Question: I have a model which contains ManyToMany relationship. But when I go to admin and want to add object from admin, the right pane where selection goes is not visible.

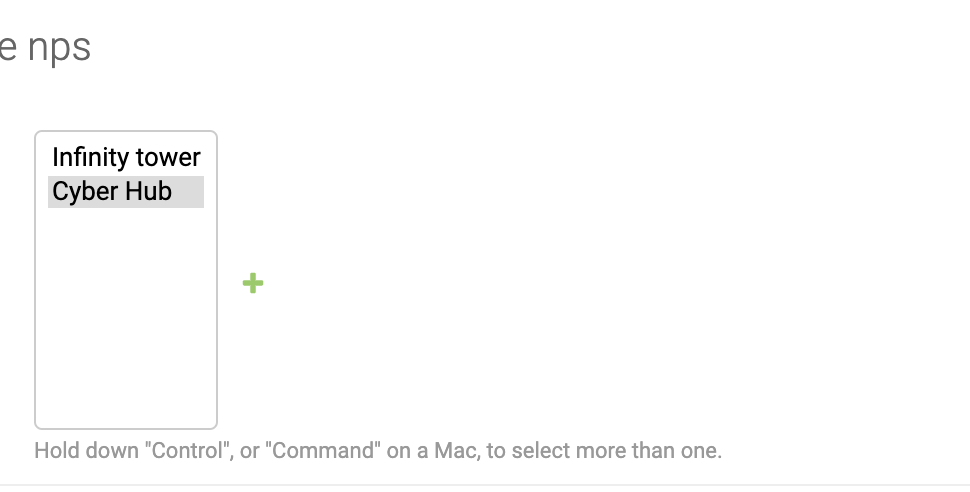
Answer: In order to select many to many fields and see them in a right pane, you should add
<URL> to your admin class:
> 'admin.py'
'''
class TheModelAdmin(admin.ModelAdmin):
filter_horizontal = ['the_name_of_the_field']
admin.site.register(TheModel, TheModelAdmin)
'''